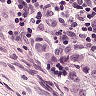
Metastatic tissue present: yes